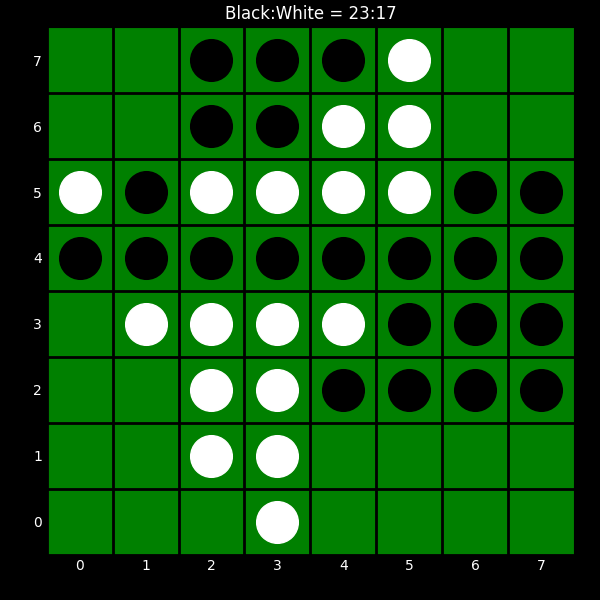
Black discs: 23
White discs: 17